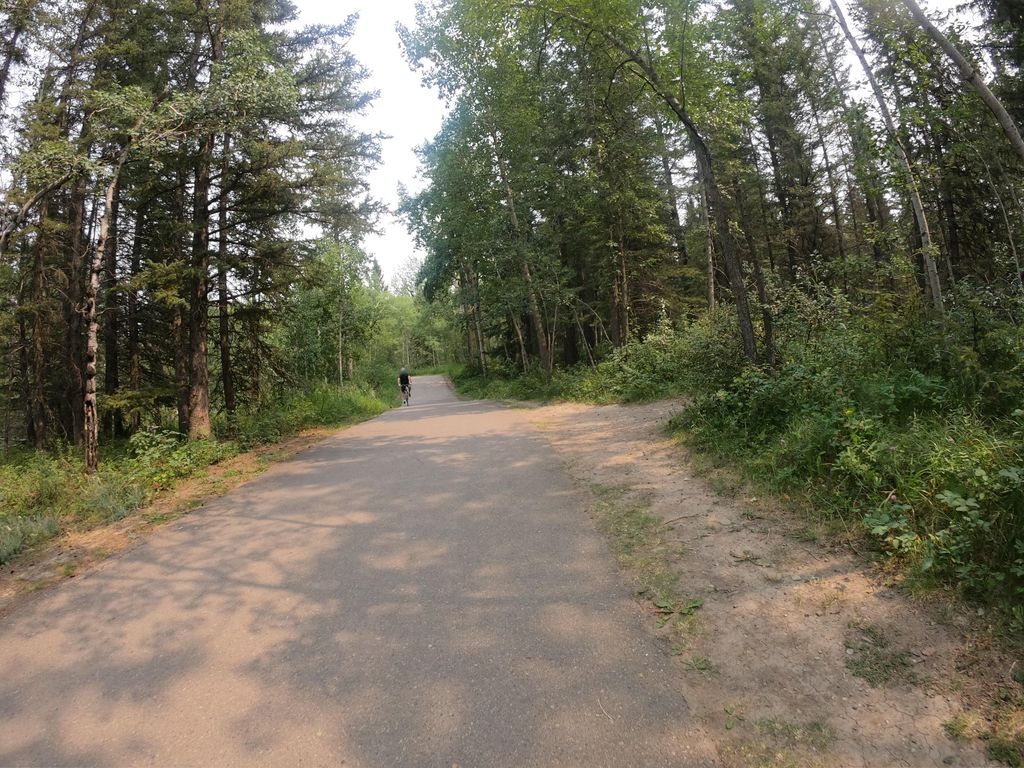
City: calgary